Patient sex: M
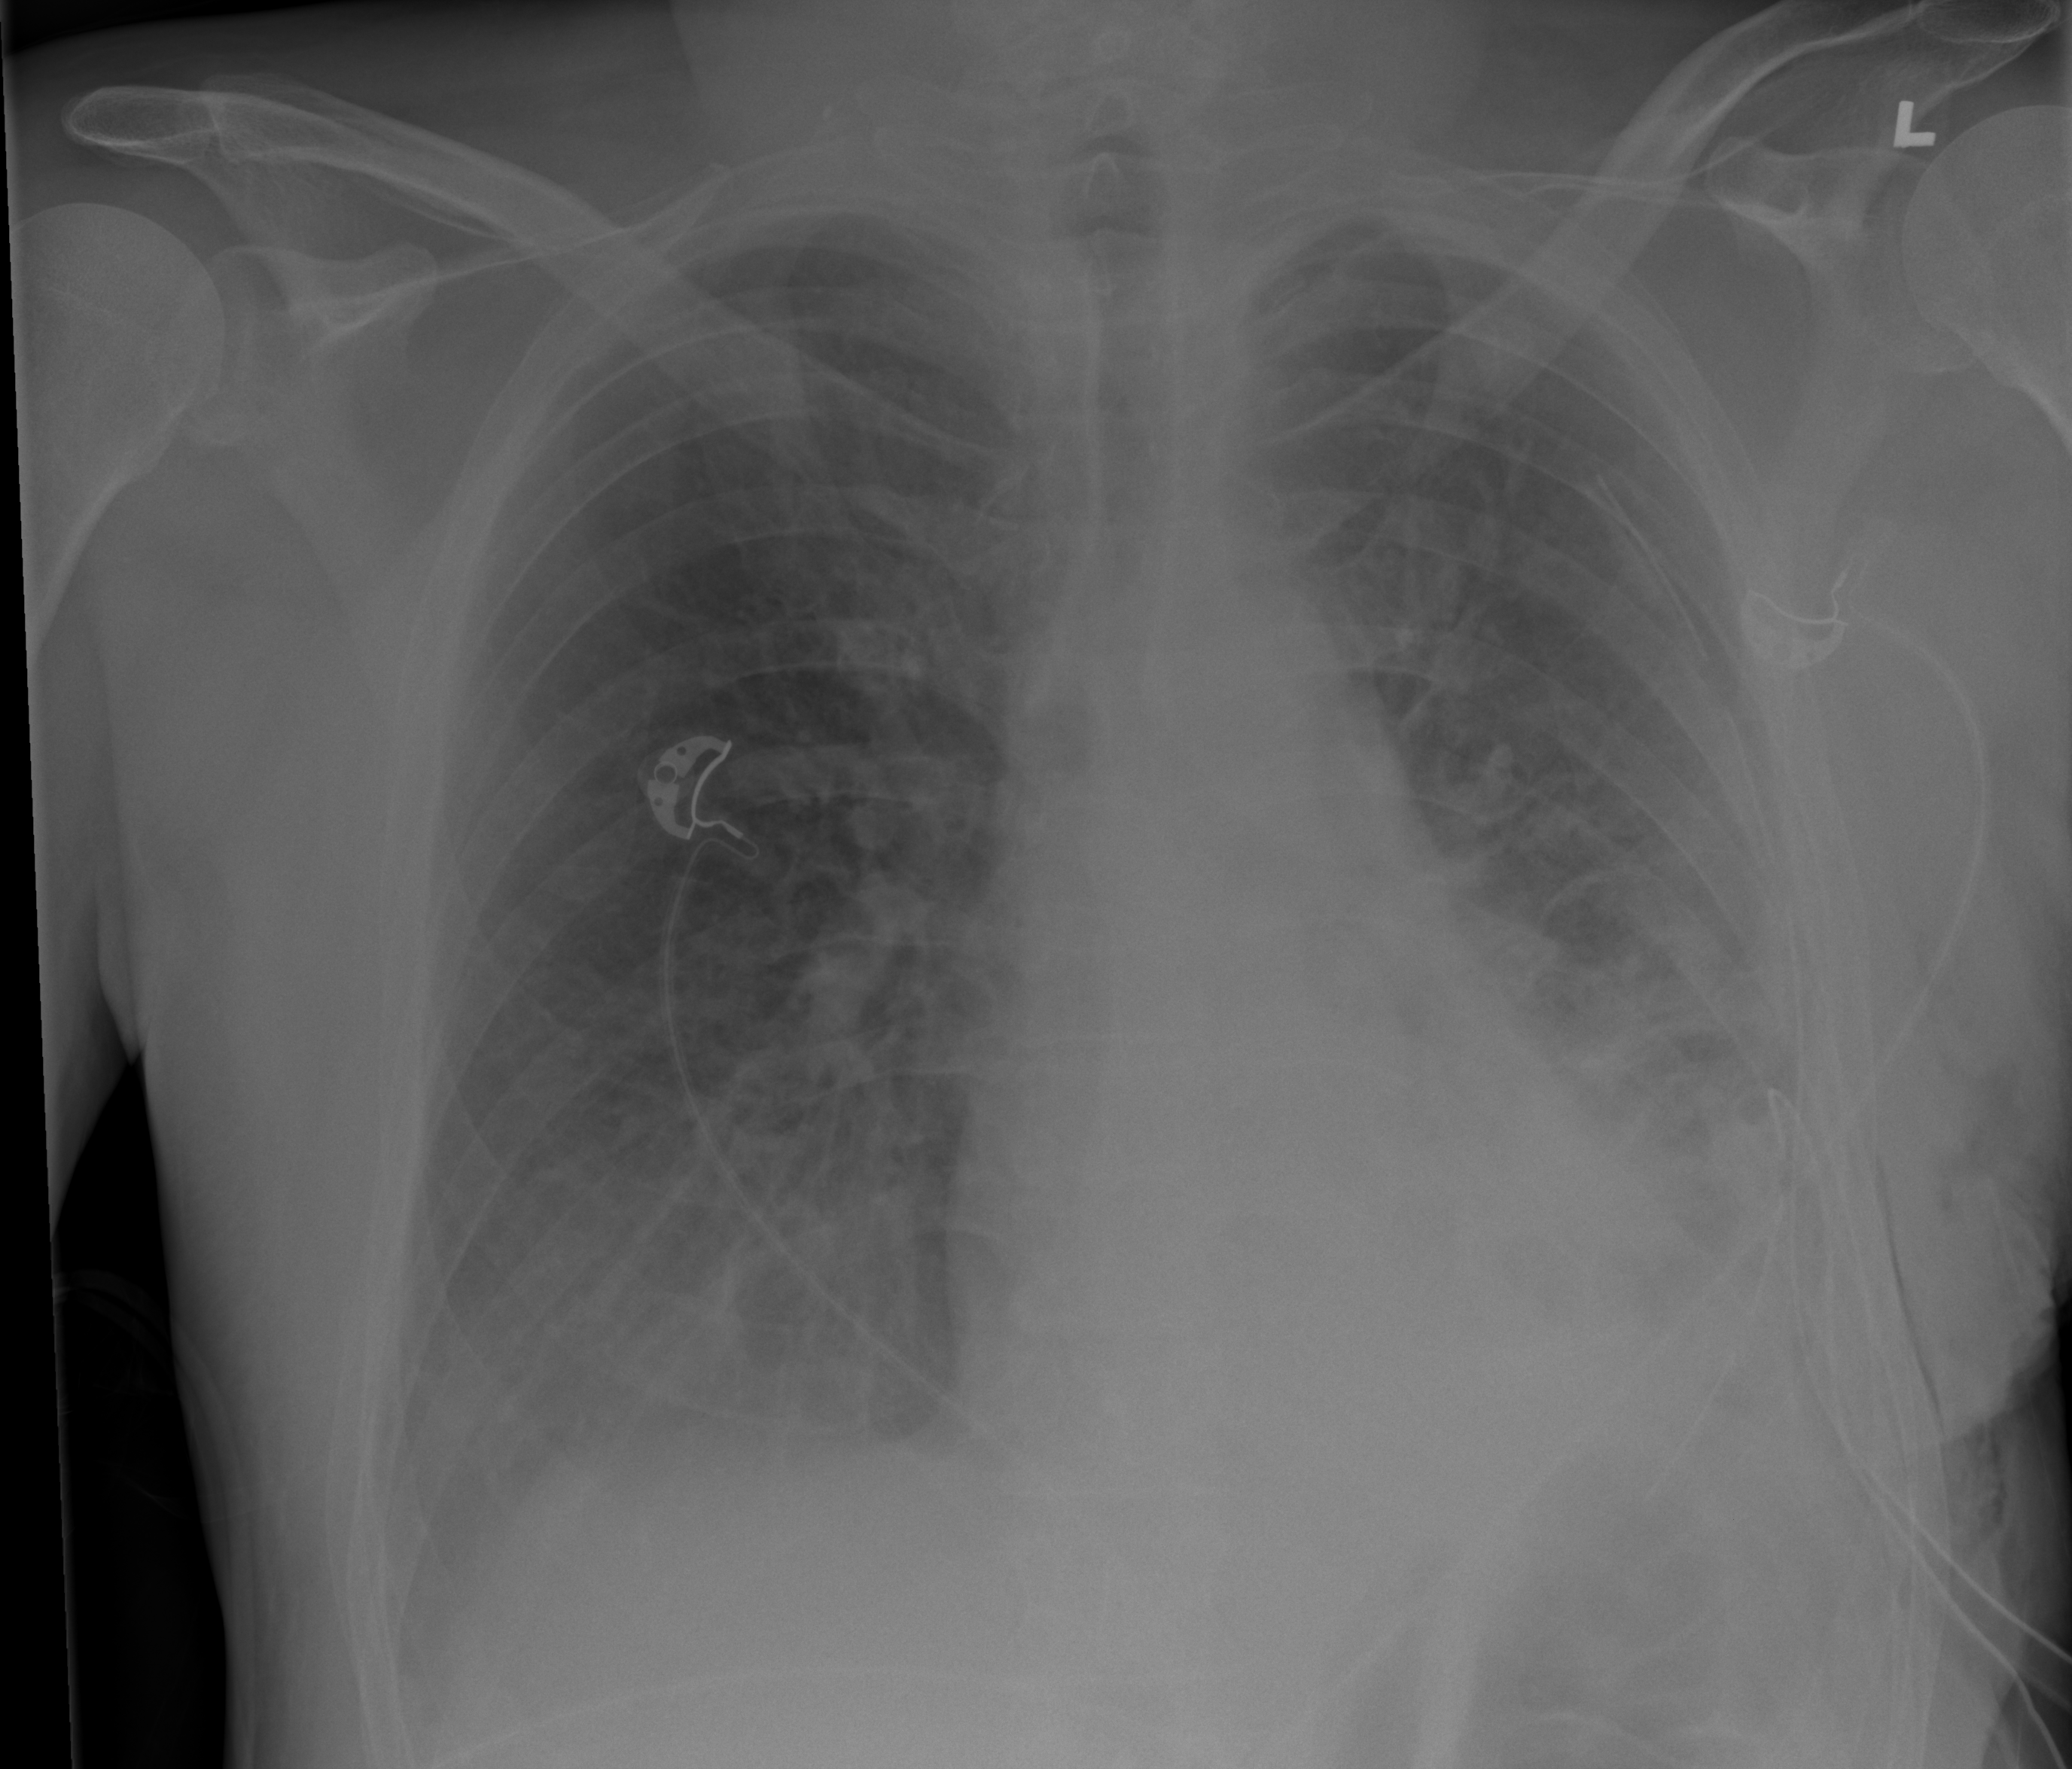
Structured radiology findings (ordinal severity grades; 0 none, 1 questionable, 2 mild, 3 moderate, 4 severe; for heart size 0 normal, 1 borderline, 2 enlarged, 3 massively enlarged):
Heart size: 1
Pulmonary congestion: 2
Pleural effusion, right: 3
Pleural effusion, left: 2
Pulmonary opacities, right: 0
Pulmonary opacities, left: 3
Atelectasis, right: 2
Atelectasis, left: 2